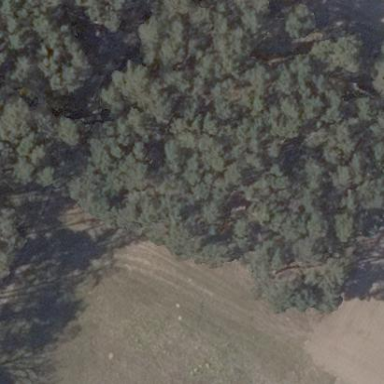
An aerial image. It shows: Beautiful woodland area.